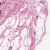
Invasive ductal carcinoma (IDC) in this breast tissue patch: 0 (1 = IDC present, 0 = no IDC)